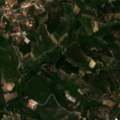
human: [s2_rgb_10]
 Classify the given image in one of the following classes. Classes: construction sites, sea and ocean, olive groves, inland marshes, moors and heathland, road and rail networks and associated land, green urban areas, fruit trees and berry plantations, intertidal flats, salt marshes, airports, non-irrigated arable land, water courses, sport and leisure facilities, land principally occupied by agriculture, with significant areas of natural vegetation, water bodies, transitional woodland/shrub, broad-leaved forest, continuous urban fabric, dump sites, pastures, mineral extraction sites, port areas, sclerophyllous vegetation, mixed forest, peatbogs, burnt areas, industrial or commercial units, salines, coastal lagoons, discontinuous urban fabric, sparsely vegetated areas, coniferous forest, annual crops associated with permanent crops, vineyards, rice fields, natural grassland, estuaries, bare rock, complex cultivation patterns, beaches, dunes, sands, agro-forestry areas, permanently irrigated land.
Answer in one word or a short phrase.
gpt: discontinuous urban fabric, vineyards, olive groves, land principally occupied by agriculture, with significant areas of natural vegetation